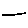
Label: line